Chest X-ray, PA view. Patient: 34 years old, sex F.
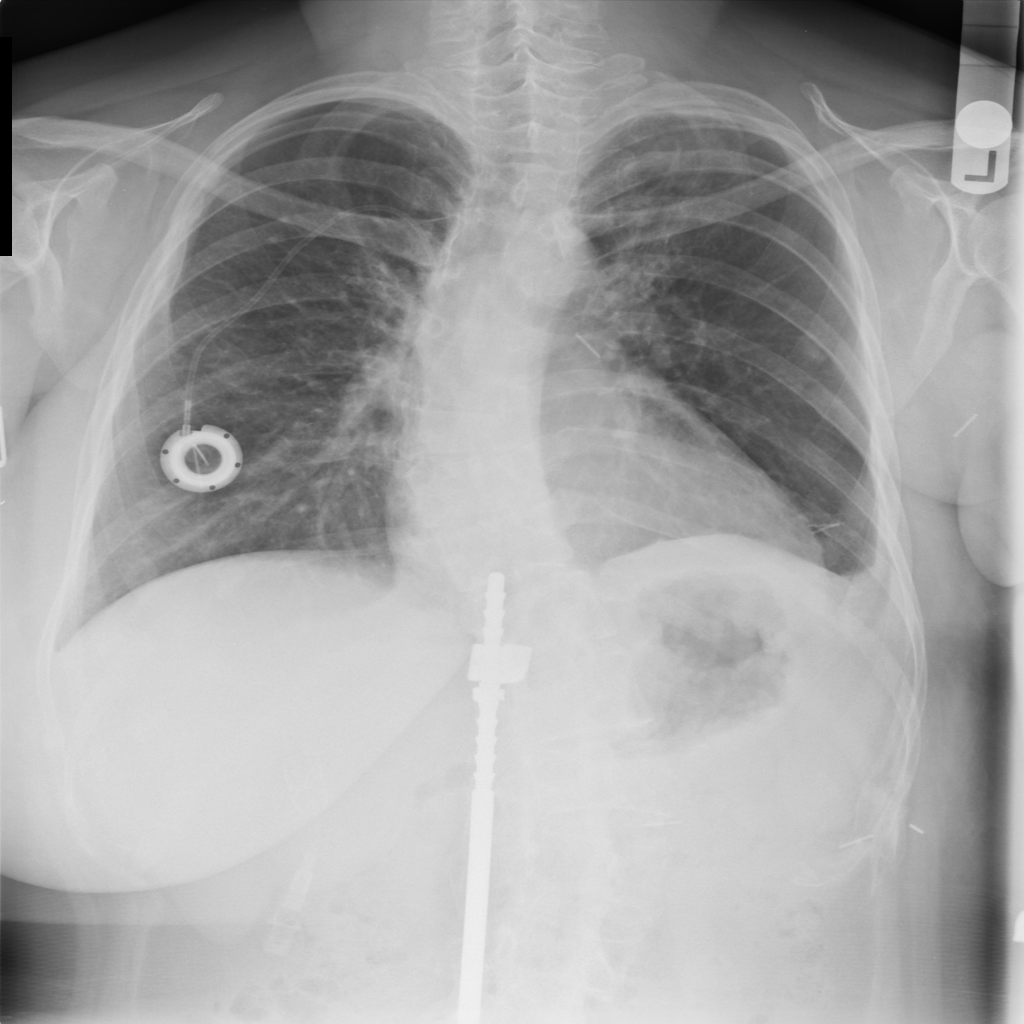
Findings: Effusion, Pleural_Thickening